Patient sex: F
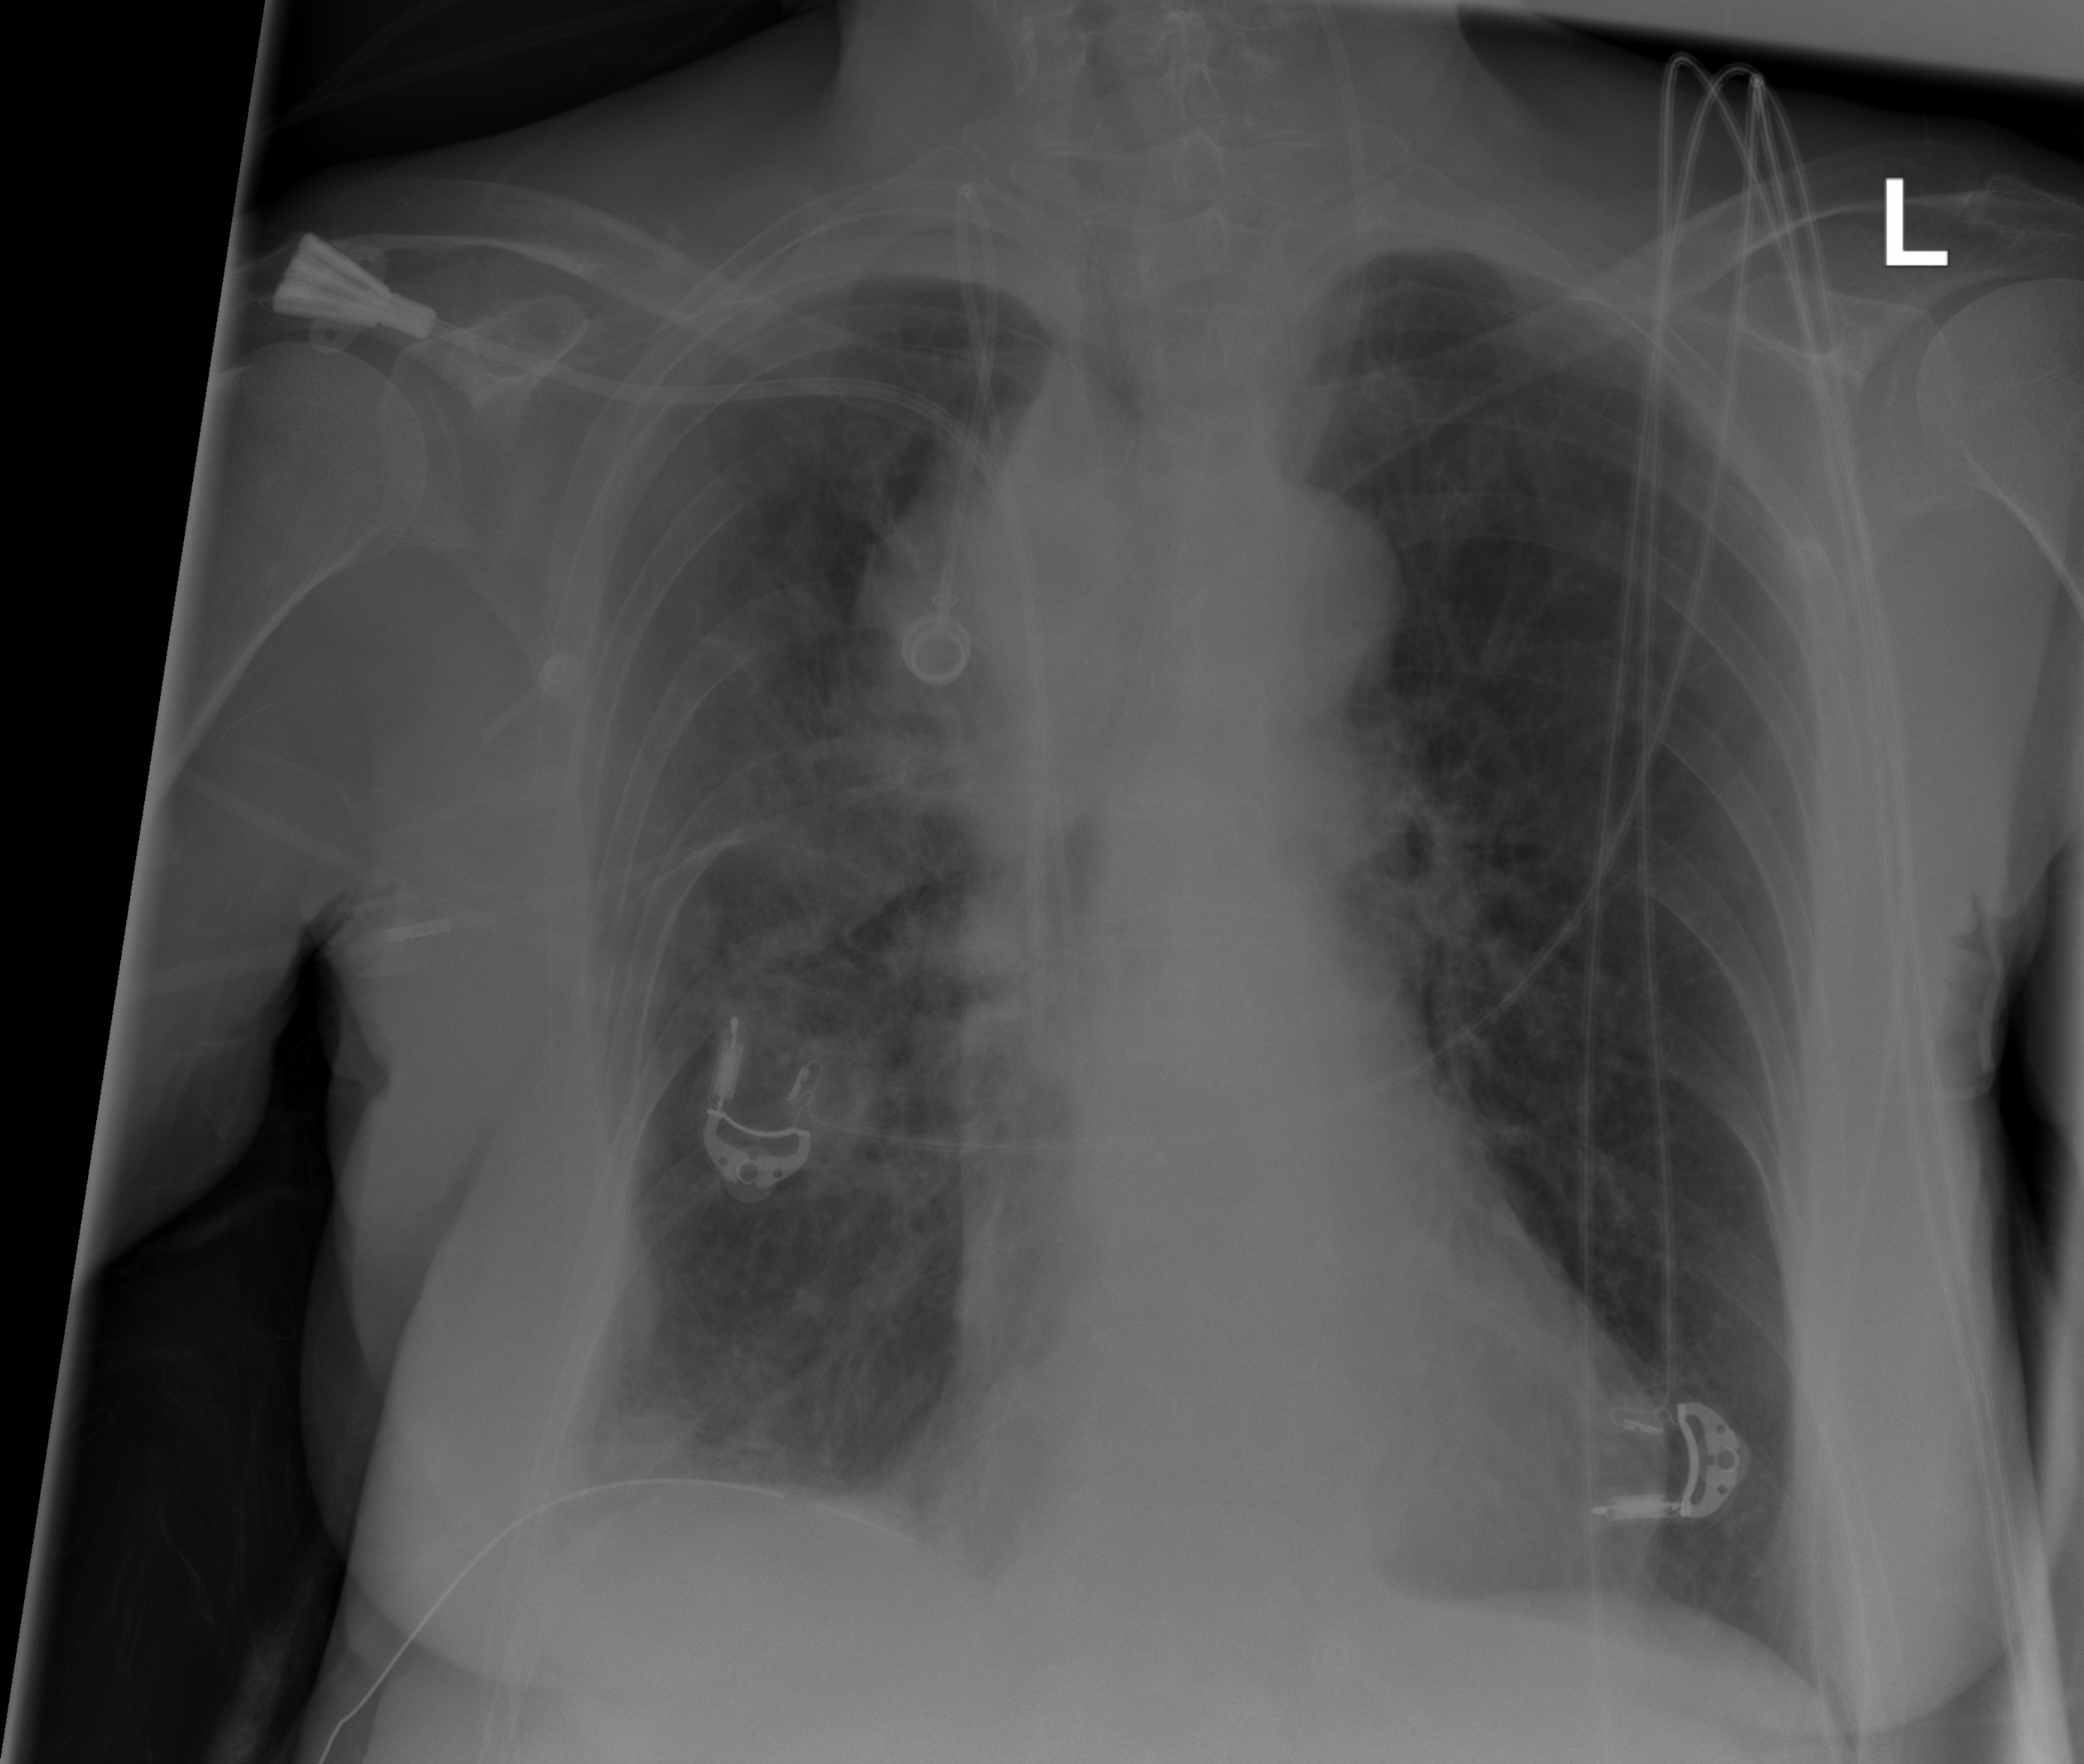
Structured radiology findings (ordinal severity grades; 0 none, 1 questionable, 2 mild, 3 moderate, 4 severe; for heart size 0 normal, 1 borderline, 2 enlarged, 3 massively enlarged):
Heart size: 0
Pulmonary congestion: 2
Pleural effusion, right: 2
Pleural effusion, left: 0
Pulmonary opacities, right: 2
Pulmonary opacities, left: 1
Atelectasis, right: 2
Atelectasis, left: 2